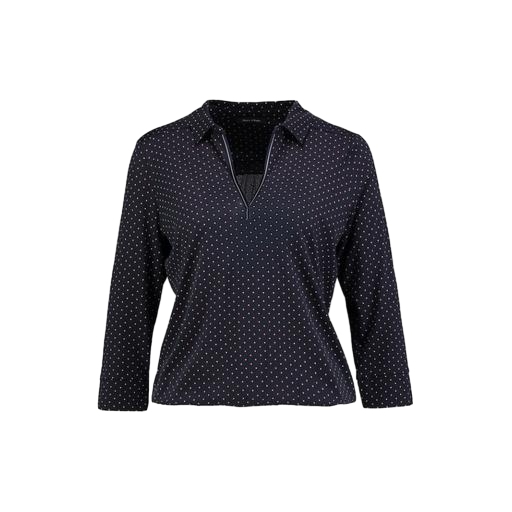
black polka-dot shirt, golf-style shirt, black long-sleeved polka-dot print, white background